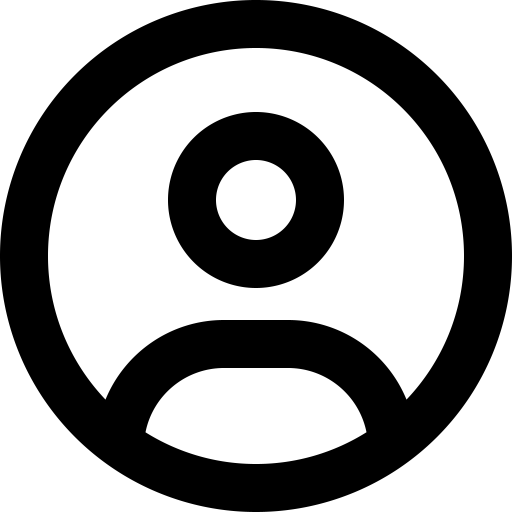
Tags: icon, FontAwesome, fa-icon, outline, circle, user